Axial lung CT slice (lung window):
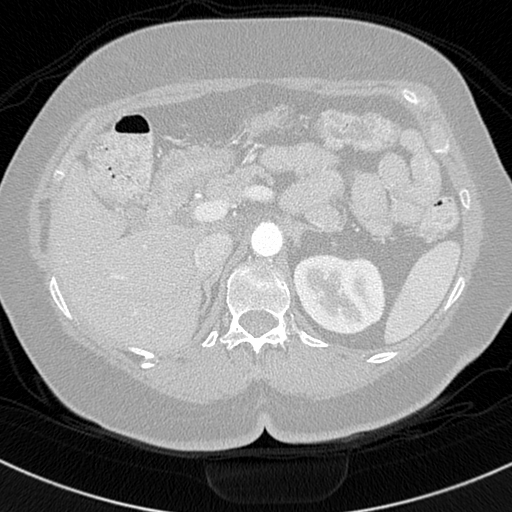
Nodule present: no